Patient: sex F, age 69
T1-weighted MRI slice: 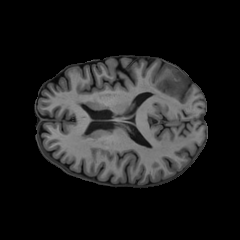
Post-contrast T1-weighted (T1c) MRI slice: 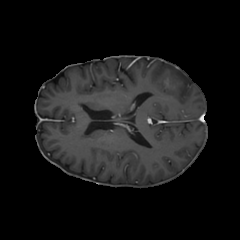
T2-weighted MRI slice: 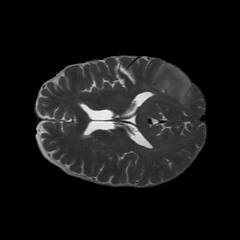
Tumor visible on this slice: yes
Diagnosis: Glioblastoma, IDH-wildtype
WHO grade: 4